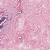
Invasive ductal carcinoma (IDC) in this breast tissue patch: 0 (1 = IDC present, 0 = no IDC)